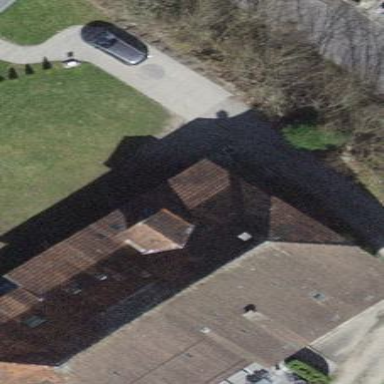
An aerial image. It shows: Building with half-hipped roof shape.